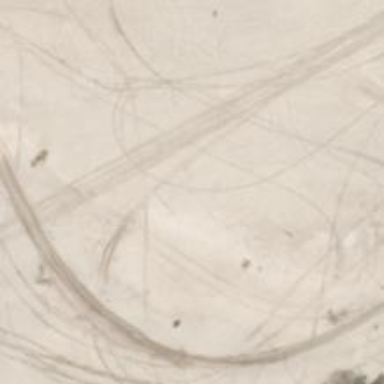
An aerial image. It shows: Sandy path.